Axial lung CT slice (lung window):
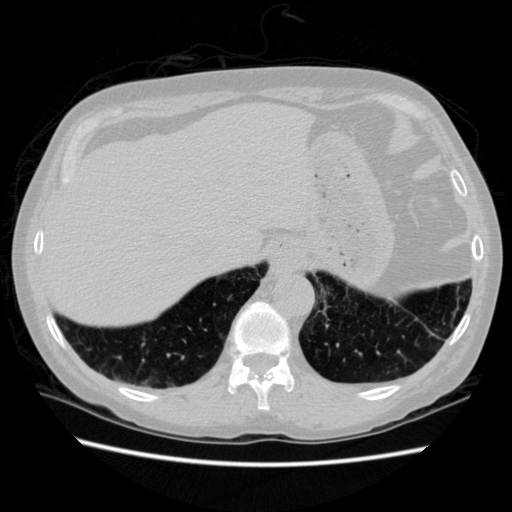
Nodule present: no